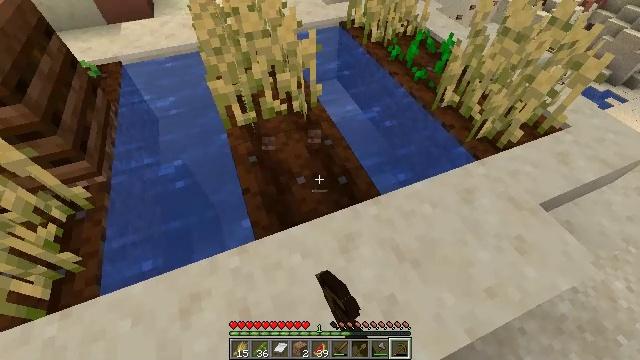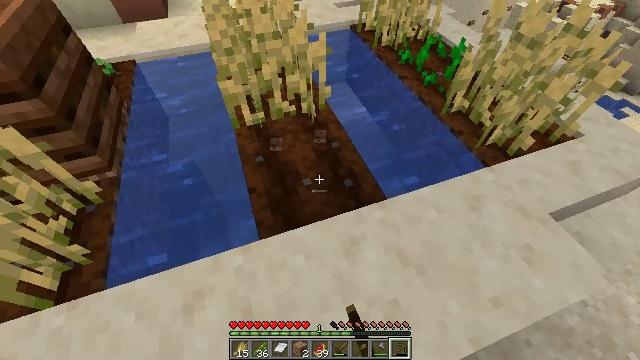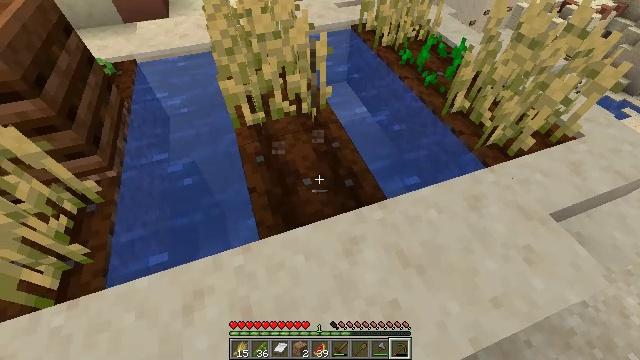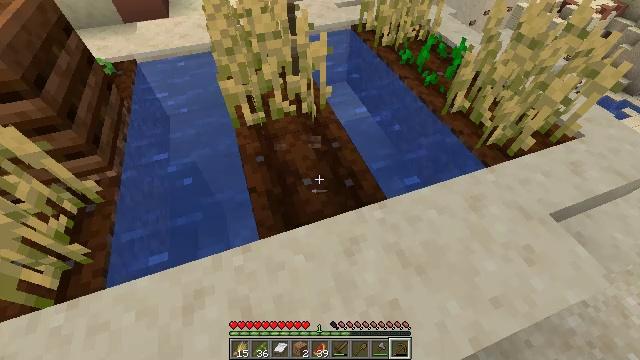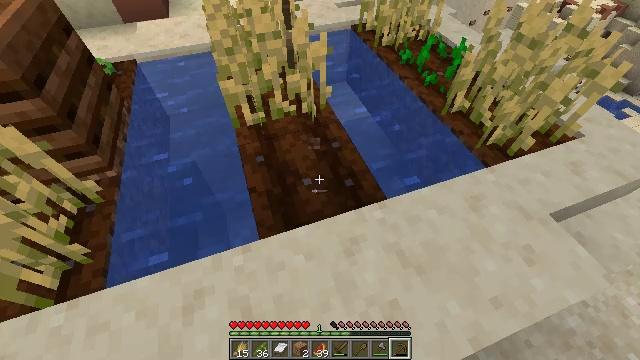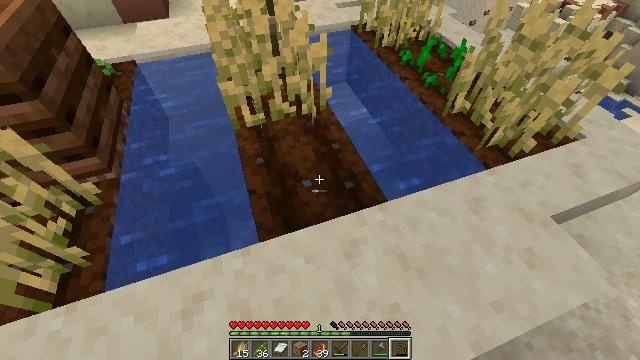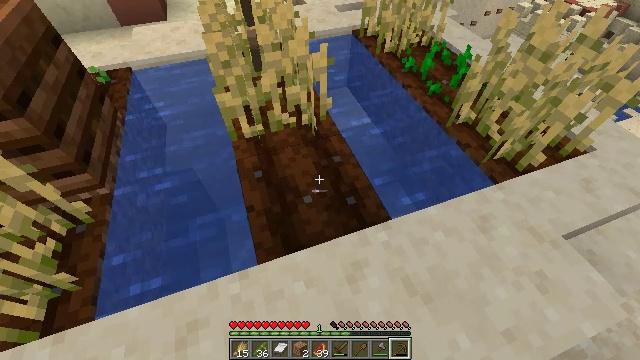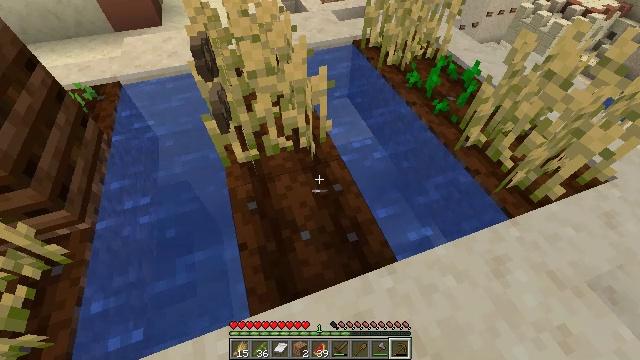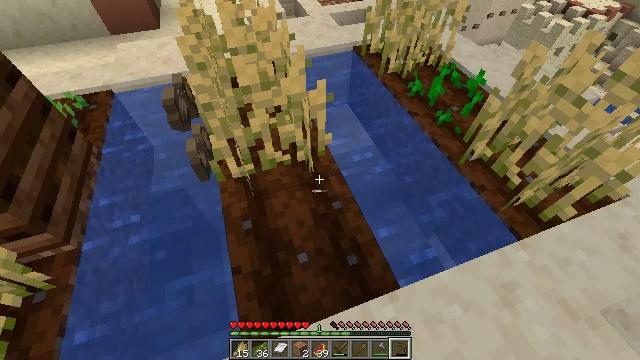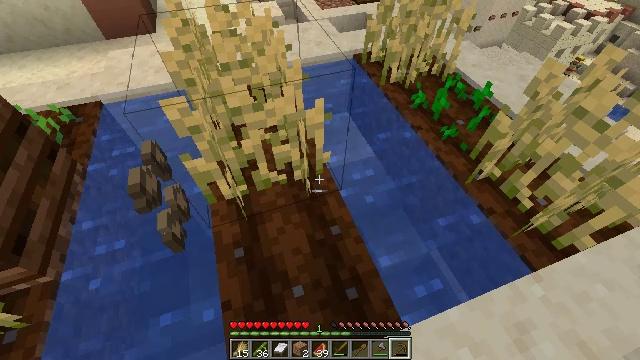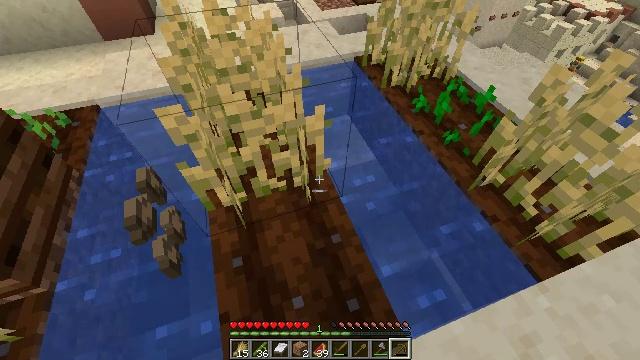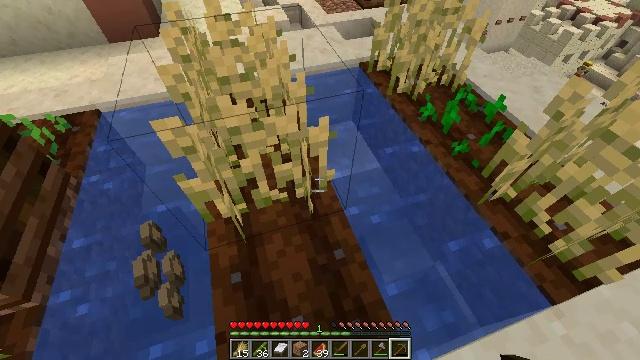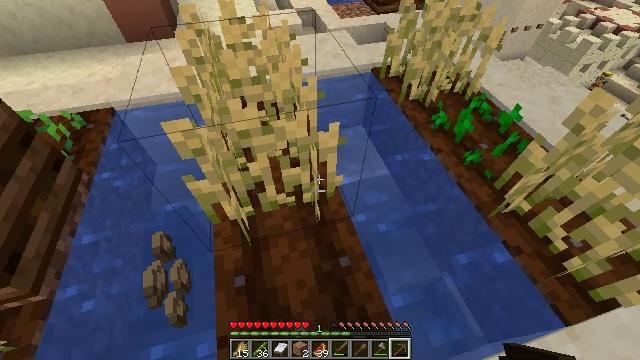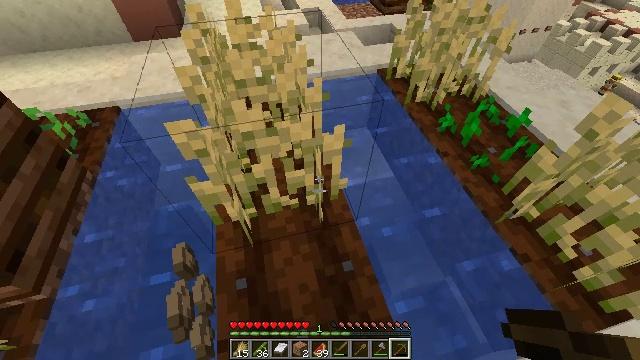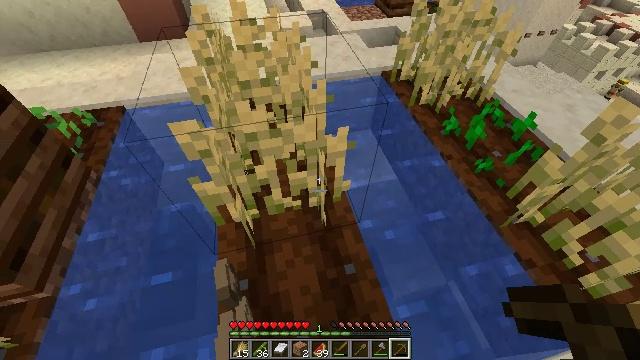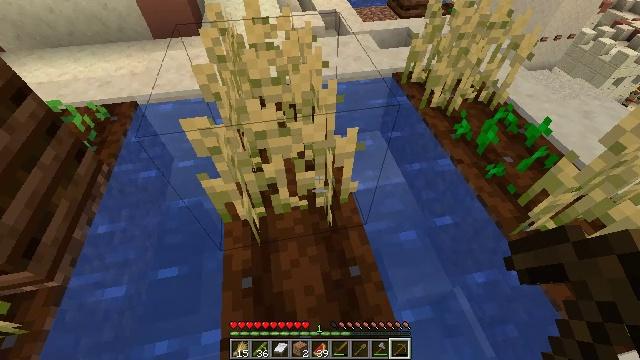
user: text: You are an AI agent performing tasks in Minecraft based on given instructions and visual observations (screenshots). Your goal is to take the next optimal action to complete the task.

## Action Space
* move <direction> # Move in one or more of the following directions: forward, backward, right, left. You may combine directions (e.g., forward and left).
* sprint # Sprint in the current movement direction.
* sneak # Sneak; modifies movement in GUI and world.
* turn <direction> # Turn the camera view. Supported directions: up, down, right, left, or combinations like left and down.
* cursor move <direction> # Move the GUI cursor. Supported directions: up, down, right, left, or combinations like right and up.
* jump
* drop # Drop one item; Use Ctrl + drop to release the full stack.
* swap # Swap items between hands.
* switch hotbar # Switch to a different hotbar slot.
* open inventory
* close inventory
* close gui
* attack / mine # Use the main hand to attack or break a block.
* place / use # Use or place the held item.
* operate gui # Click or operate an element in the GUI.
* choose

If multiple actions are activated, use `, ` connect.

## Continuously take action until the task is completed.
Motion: motion action
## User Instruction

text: Gather beetroots by breaking the plants.
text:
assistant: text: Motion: turn left
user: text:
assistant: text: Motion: no_op
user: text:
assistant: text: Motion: no_op
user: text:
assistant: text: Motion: no_op
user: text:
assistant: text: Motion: move forward
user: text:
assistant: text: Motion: move forward
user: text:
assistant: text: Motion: move forward
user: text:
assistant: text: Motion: move forward
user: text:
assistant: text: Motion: move forward
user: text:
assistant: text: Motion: no_op
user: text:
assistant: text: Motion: turn left
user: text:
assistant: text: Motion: turn left
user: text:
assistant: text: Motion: turn left
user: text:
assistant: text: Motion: no_op
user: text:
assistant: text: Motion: turn left
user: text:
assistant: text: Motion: no_op
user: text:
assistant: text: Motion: no_op
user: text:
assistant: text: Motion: turn right and up
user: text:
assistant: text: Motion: move forward, turn right and up
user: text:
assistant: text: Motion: move forward, turn right and up
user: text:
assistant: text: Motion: move forward, turn left and up
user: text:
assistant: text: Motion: move forward, turn left and up
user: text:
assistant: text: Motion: move forward, turn left and up
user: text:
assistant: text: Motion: move forward, turn left and up
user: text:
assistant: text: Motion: move forward, turn left
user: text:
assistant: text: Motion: move forward, turn left and down
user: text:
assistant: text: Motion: turn left and down
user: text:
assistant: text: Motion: turn left
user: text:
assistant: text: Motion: no_op
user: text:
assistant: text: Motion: move forward